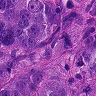
Metastatic tissue present: yes